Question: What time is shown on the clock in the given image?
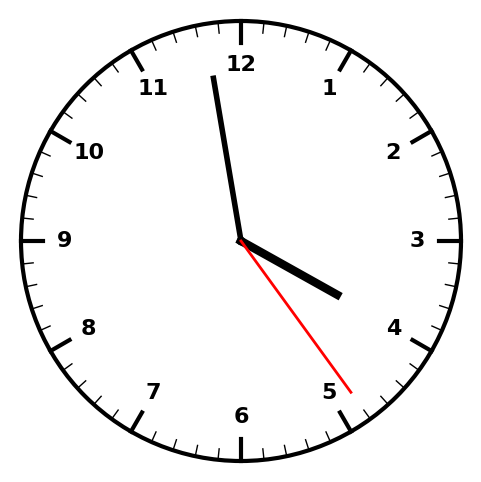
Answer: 03:58:24